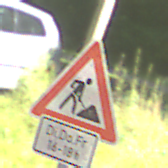
Verkehrszeichen: Arbeitsstelle
Zusatzzeichen unten: ZeitangabenMitBeschraenkungAufWochentage3
Umgebung: Outdoor, RoadRail
Tageszeit: Midday
Wetter: Clear
Licht: Natural
Jahreszeit: NotSpecified
Kontrast: HighContrast